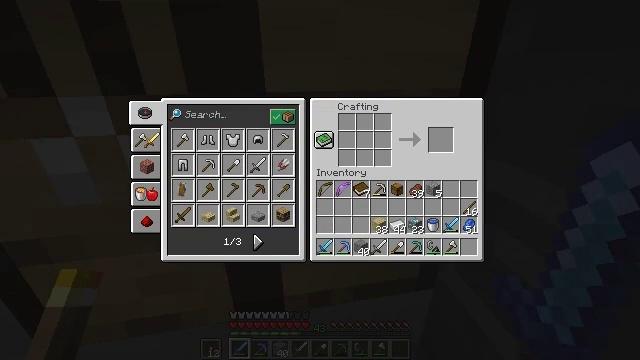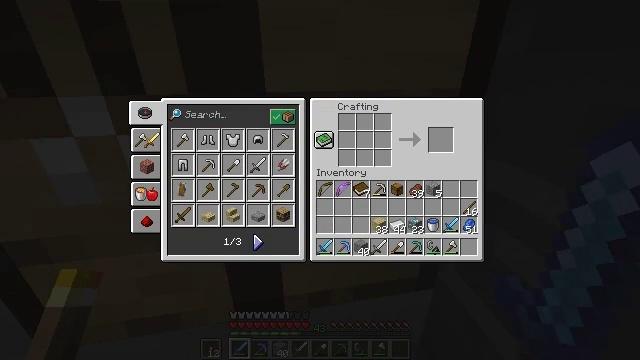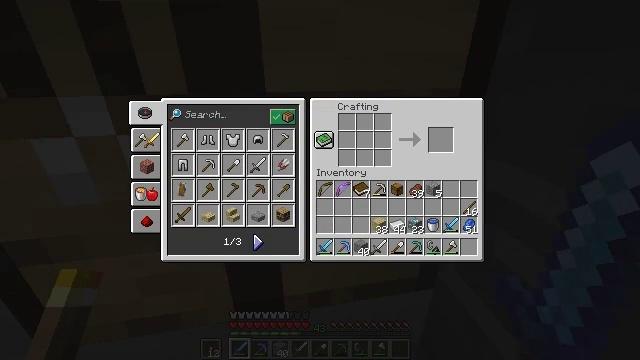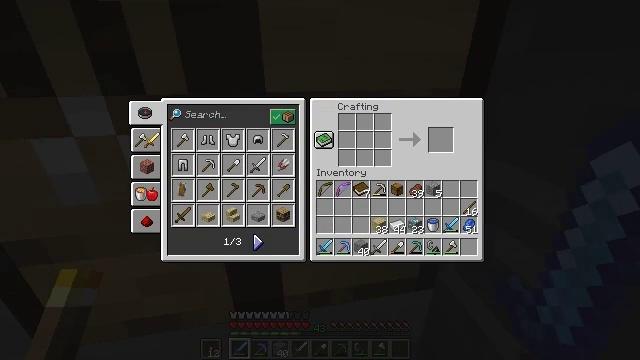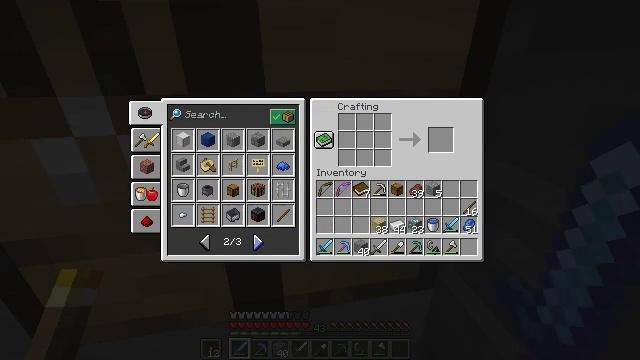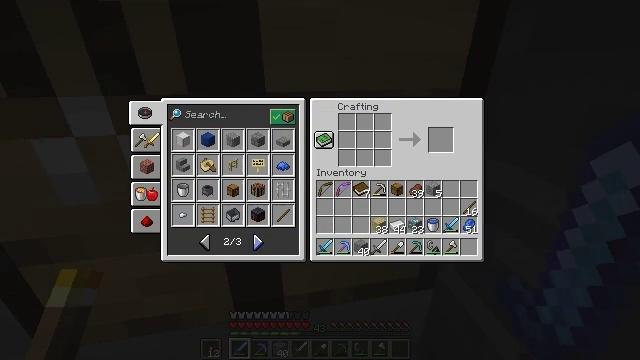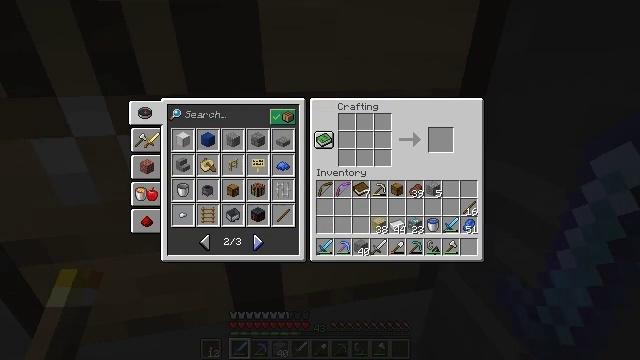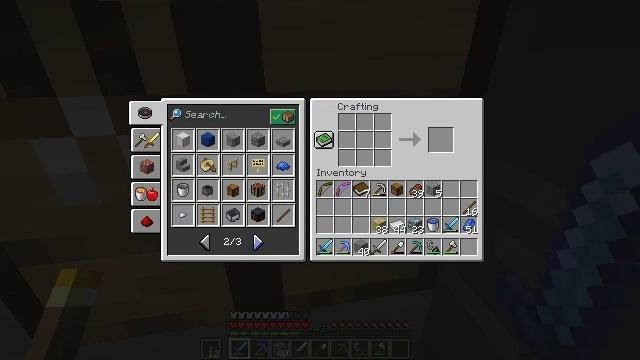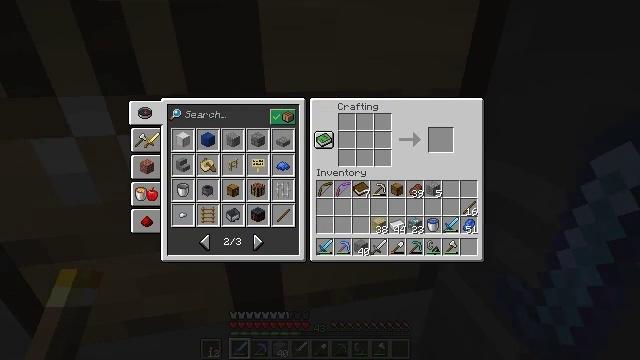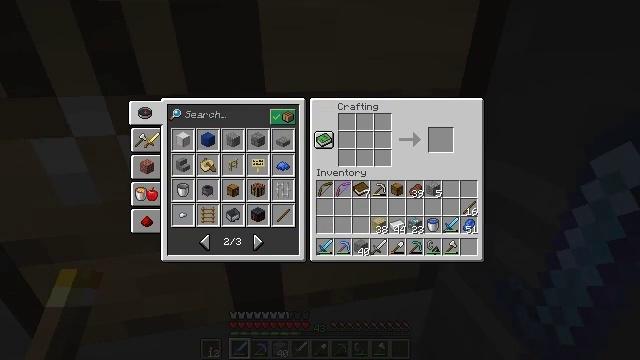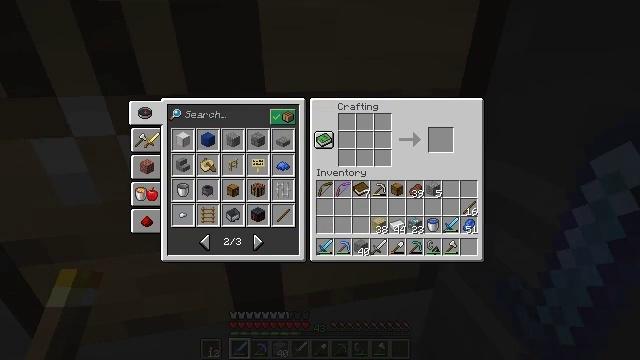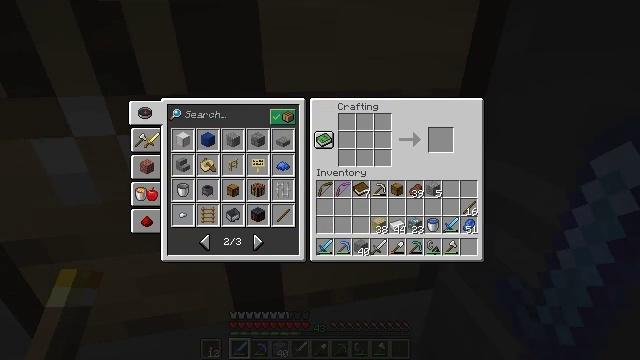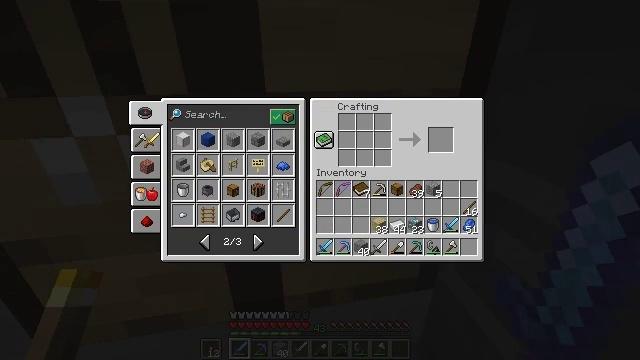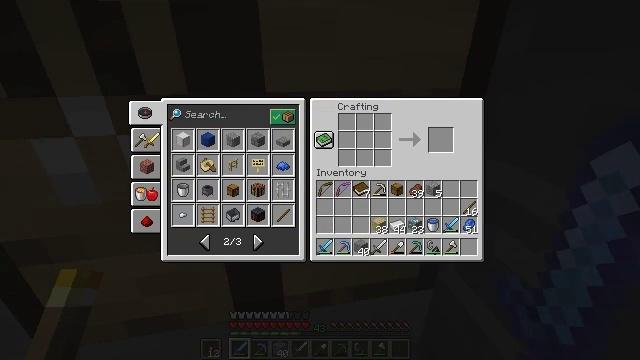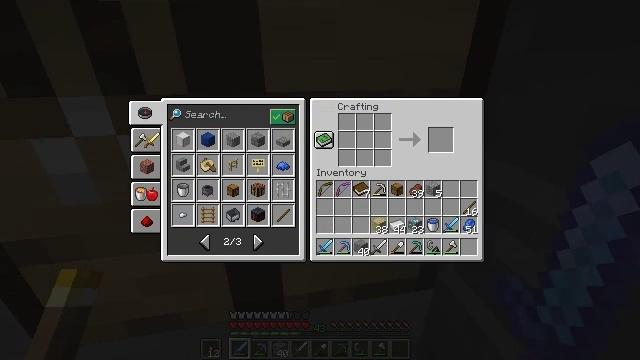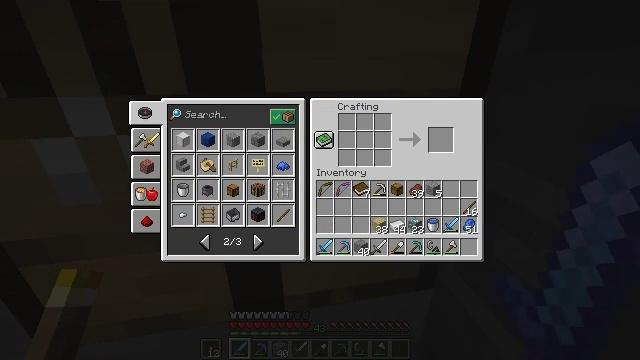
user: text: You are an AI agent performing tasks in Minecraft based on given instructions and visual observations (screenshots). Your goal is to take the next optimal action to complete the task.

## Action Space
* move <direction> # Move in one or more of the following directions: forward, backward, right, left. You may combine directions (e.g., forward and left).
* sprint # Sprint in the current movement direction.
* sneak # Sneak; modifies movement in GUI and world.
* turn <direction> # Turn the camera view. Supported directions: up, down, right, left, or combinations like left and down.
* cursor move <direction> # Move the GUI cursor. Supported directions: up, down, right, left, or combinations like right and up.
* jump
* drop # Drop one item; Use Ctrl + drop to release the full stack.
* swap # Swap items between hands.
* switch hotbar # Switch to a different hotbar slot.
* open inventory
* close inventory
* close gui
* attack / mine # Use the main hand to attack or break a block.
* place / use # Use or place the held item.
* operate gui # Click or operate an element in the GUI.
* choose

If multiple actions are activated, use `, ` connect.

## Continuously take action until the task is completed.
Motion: motion action
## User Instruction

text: Interact with the crafting table to craft a stone slab.
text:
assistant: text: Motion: no_op
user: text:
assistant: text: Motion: no_op
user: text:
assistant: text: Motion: no_op
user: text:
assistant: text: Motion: attack / mine
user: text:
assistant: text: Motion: attack / mine
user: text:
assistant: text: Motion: no_op
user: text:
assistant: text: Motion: no_op
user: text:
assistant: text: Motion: no_op
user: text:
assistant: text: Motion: no_op
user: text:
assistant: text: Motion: turn left
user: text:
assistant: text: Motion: turn left
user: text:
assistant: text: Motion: no_op
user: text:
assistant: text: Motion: no_op
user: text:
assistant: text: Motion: attack / mine
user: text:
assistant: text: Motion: attack / mine
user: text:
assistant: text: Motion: attack / mine
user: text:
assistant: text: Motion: no_op
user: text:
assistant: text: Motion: no_op
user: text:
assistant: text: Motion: no_op
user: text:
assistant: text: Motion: no_op
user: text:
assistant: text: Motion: no_op
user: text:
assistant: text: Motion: no_op
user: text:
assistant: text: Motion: turn right and up
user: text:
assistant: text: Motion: turn right and up
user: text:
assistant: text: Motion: turn right and up
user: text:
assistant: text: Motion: no_op
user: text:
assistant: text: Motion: no_op
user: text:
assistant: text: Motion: no_op
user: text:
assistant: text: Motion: no_op
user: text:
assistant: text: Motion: no_op